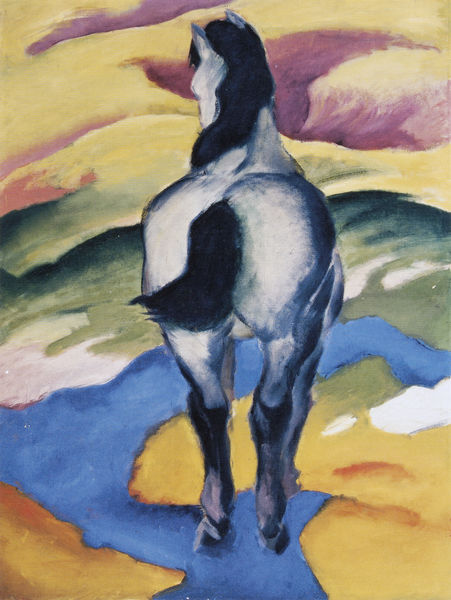
Titel: Blaues Pferd II
Künstler: Franz Marc
Standort: Bern
Institution: Kunstmuseum
Schlagwörter: berg, blau, gemälde, himmel, kopf, vogel, wasser, weiß, wolken, fluss, gelb, grün, kubismus, landschaft, ocker, sand, ufer, bunt, grau, hintergrund, orange, rücken, schwarz, blick, gras, rot, schnee, weg, wiese, wolke, expressionismus, hügel, weide, wind, brücke, gewässer, sonne, land, ohren, rosa, pferd, reiter, beine, deutschland, huf, hufe, mähne, schwanz, schweif, gleb, farbig, hintern, abstrakt, berge, farben, gebirge, modern, farbe, lila, violett, weis, schenkel, geld, hinten, rückenfigur, lauf, macke, schimmel, hufen, franz, von hinten, rückansicht, ross, farbfelder, weisss, blauer reiter, gucken, klee, hinterteil, vorne, franz marc, marc, blaue, blauer rreiter, farbenfroh, schwarzu, flanke, hugen, violett scharz, schwand, 1893, vielett, ##orange, oblau, pferd schwanz bunt farben schweif